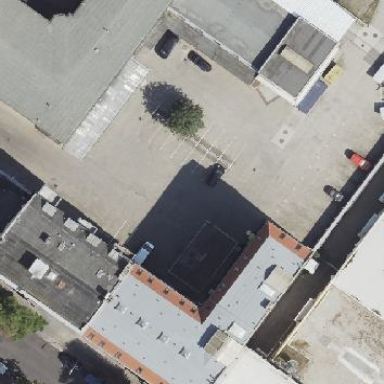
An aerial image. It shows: Industrial building.